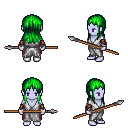
a pixel art fantasy rpg character, female body template, dark elf, purple skin, white robe, red pants, green unkempt hairstyle, leather bracers, spear, four views (front, back, left, right), 2x2 character sprite sheet, small pixel art, hard edges, no anti-aliasing